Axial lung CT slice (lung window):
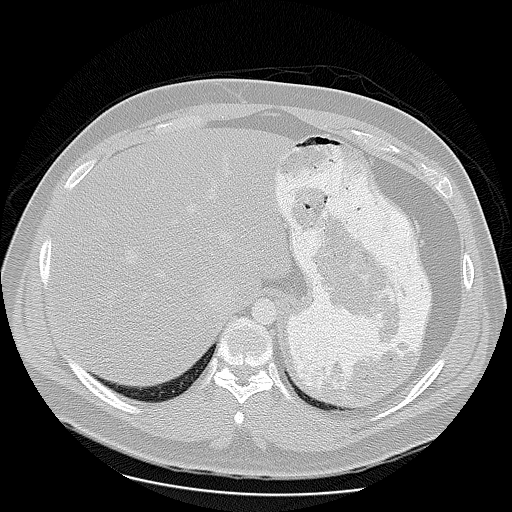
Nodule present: no